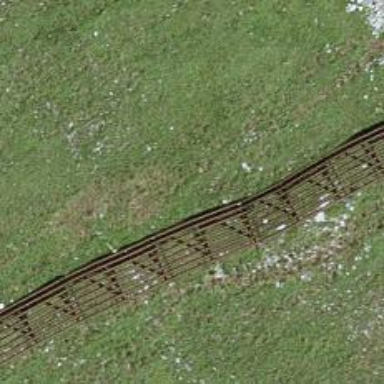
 designed to mitigate snow accumulations in specific area."